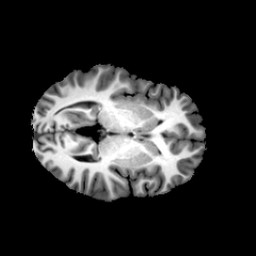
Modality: T1w
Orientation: axial
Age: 19
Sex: female
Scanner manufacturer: philips
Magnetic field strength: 3 T
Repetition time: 0.0082 s
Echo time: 0.0037 s